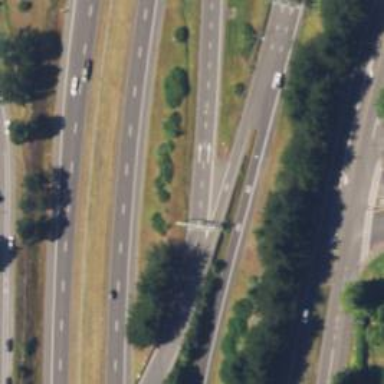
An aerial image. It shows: Motorway link.